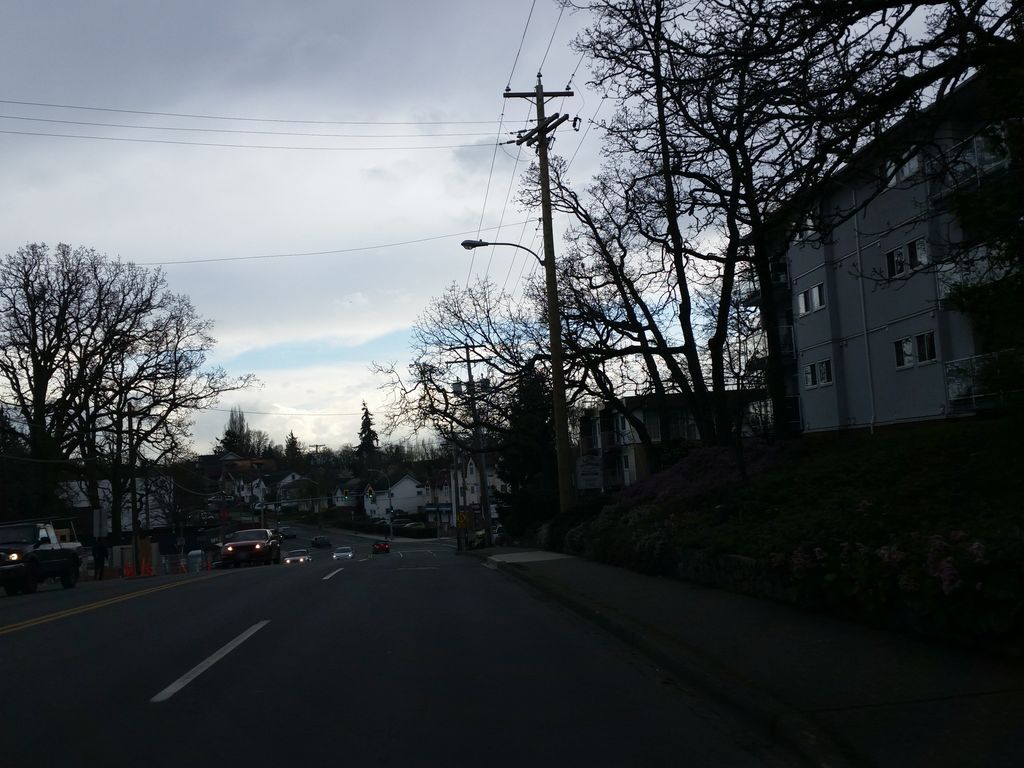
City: victoria